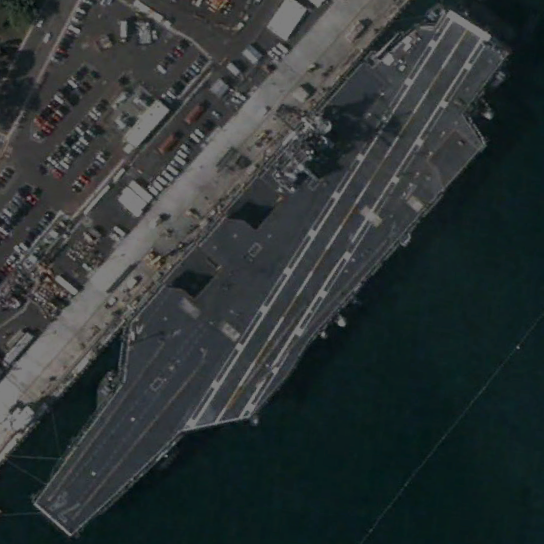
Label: aircraft_carrier